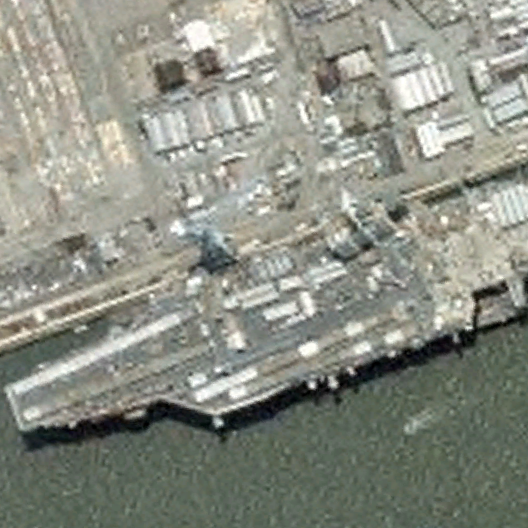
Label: aircraft_carrier